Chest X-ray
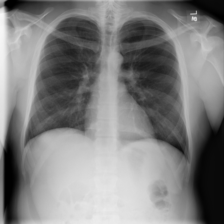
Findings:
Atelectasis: negative
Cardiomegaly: negative
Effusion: negative
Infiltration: negative
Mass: negative
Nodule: negative
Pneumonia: negative
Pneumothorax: negative
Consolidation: negative
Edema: negative
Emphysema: negative
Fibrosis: negative
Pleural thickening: negative
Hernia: negative